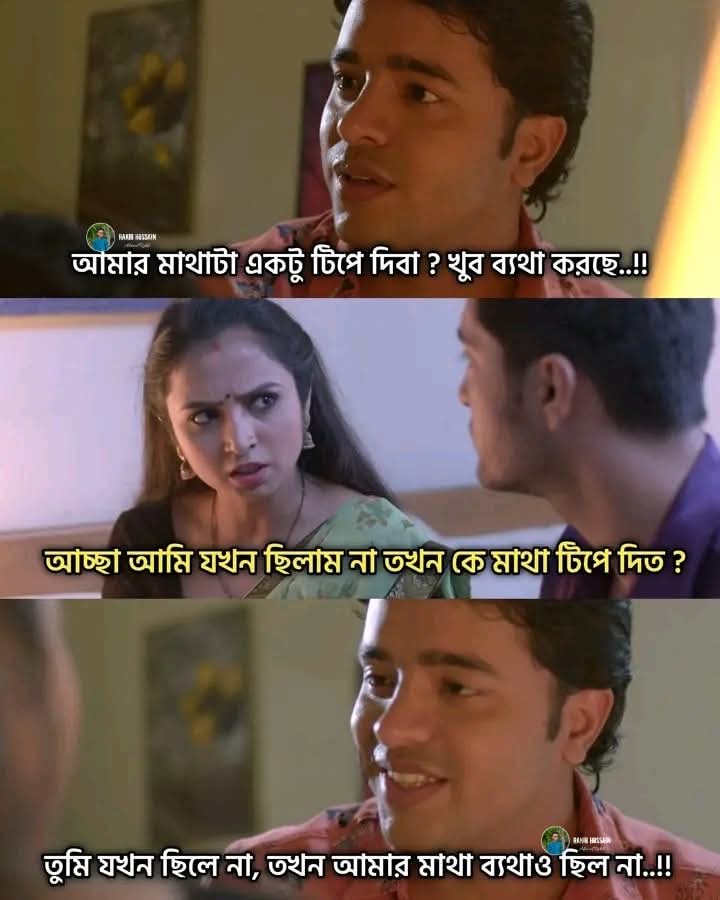
Text: আমার মাথাটা একটু টিপে দিবা? খুব ব্যথা করছে..!!
আচ্ছা আমি যখন ছিলাম না তখন কে মাথা টিপে দিত?
তুমি যখন ছিলে না, তখন আমার মাথা ব্যথাও ছিল না..!!
Label: Non Hate